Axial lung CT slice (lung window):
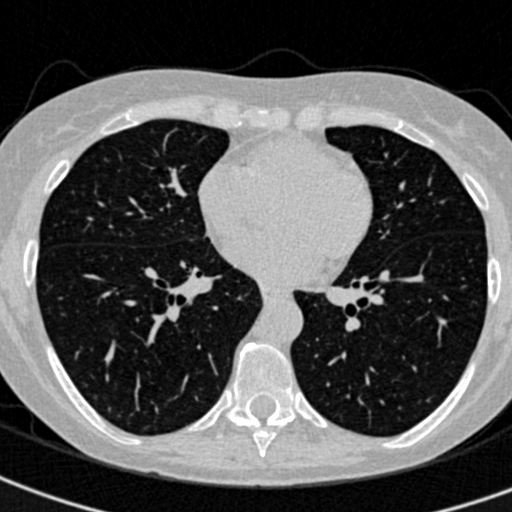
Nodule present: no